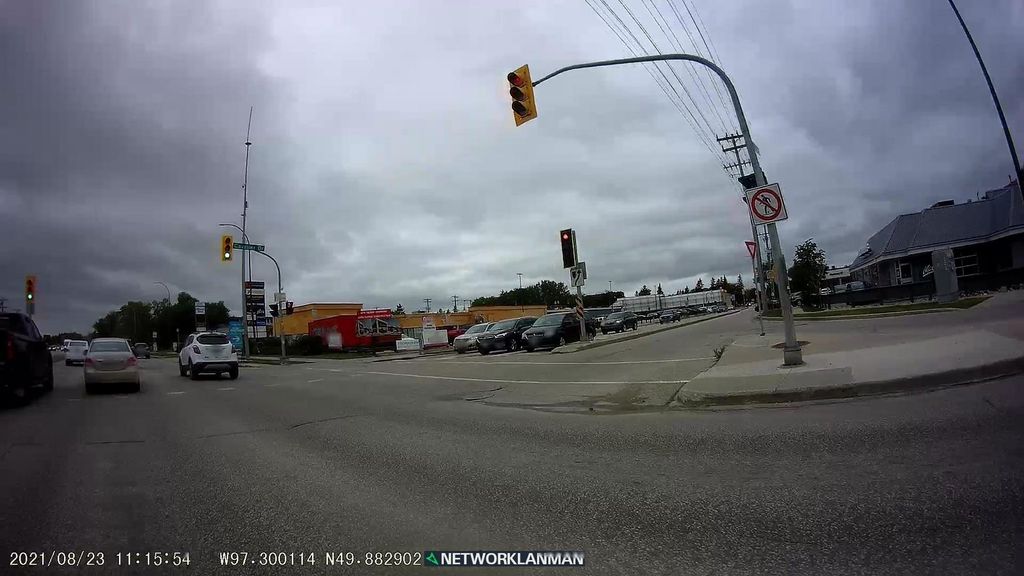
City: winnipeg